Interaction volume radius: 5 \u00c5
Interaction volume height: 15 \u00c5
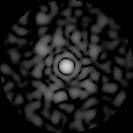
Disorder parameter: 0.7939